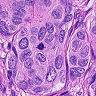
Metastatic tissue present: yes